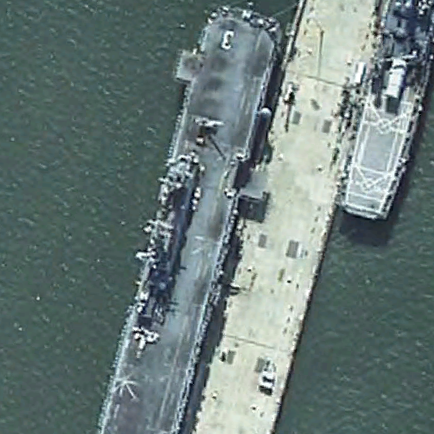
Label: assault